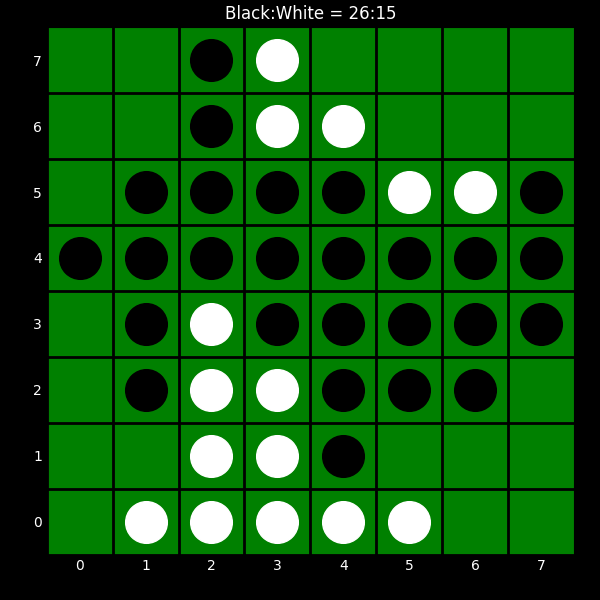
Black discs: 26
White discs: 15